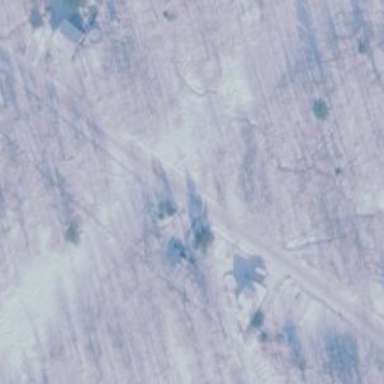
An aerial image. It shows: Unclassified road.